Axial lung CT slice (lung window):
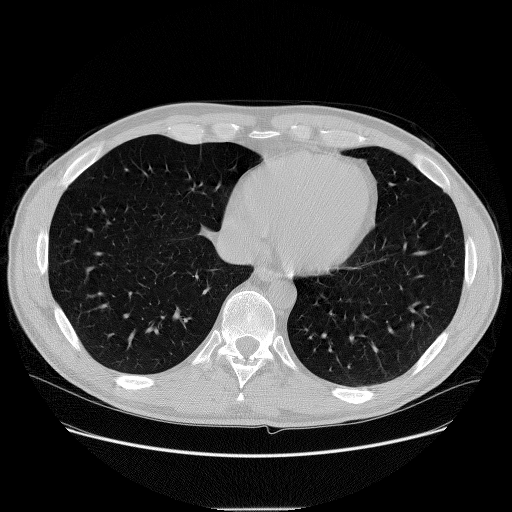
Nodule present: no